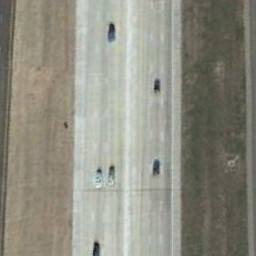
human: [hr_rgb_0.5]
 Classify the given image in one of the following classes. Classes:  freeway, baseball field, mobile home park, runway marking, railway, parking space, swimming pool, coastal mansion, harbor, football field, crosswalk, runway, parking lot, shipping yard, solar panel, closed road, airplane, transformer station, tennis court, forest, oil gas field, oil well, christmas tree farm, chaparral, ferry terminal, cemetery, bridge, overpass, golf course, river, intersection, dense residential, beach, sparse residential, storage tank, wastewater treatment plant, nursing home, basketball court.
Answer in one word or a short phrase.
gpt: freeway